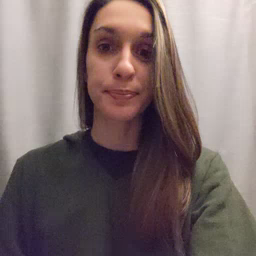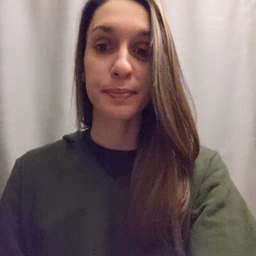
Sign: puppy